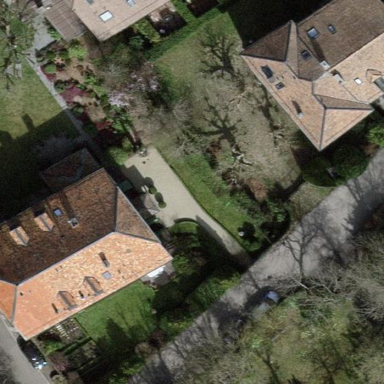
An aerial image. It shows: Garden enclosed by fence.